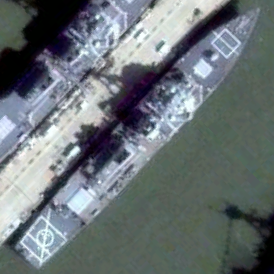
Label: destroyer